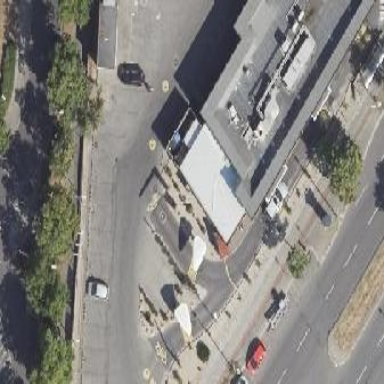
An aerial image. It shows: Parking area with paving stones surface.